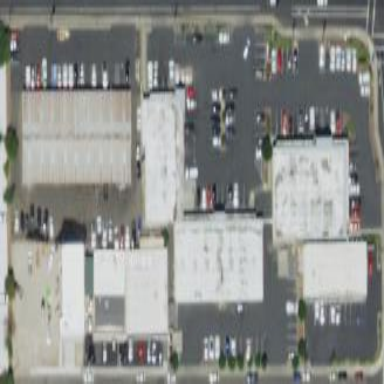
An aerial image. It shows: Retail area.